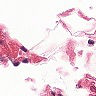
Metastatic tissue present: no